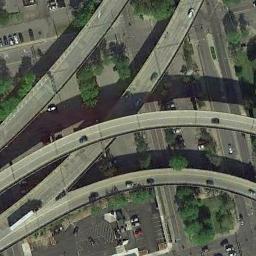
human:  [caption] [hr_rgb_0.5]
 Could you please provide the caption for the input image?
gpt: The perimeter of the overpasses is completely covered by vegetation .

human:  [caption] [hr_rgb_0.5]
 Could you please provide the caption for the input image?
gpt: The directional overpass is over the roads and a parking lot is next to the overpass .

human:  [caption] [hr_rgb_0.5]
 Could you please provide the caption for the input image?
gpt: Several cars are on the overpass .

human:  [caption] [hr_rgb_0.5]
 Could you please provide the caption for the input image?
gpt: The overpass is next to a parking lot .

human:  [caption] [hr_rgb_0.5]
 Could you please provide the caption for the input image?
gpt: There are some green trees and a parking lot beneath the overpass .